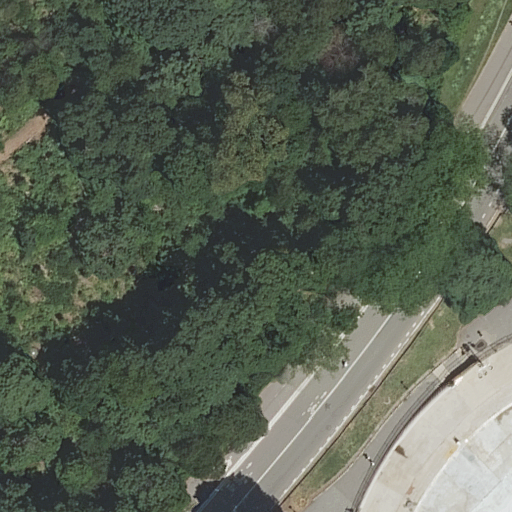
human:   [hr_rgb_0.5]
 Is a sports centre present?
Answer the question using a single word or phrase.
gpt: yes

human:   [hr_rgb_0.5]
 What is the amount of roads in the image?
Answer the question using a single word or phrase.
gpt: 6

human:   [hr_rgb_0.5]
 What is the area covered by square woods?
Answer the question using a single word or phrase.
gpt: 0m2

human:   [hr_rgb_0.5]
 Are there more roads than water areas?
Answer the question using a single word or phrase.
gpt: yes

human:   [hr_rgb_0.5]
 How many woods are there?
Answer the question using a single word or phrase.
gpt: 1

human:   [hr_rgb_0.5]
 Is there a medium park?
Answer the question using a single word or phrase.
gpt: no

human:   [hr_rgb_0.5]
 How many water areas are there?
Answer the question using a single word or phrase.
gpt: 1

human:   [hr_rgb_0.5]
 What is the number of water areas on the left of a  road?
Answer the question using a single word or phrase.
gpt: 0

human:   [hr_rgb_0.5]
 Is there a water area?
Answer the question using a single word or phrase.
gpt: yes

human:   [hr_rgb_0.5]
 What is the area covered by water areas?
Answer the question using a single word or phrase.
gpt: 277m2

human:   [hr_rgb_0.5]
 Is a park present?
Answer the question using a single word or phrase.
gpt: yes

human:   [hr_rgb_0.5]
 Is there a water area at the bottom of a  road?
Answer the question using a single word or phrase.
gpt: yes

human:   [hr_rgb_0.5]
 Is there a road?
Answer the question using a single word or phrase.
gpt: yes

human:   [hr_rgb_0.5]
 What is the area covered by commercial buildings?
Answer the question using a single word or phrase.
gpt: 0m2

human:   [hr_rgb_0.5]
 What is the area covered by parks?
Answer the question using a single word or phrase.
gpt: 10633m2

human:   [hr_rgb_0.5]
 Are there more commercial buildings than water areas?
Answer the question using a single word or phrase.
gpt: no

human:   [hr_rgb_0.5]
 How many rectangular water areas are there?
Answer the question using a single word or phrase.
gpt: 0

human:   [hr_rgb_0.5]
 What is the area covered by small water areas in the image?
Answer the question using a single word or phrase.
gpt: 0m2

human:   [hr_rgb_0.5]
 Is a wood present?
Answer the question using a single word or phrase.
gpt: yes

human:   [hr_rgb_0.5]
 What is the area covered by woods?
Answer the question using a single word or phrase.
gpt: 7301m2

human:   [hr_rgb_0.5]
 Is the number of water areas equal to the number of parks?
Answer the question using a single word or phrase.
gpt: yes

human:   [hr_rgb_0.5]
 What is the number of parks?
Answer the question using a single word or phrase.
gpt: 1

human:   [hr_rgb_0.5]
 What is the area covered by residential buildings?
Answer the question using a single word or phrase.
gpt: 0m2

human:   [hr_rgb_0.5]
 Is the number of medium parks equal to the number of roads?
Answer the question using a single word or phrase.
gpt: no

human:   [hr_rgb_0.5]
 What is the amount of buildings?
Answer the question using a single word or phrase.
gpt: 0

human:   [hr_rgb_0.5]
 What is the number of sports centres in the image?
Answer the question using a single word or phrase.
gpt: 1

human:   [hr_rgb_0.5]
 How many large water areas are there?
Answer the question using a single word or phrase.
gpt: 0

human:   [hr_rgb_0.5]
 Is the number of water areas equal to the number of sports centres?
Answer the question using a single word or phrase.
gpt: yes

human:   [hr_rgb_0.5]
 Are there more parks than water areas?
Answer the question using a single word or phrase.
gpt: no

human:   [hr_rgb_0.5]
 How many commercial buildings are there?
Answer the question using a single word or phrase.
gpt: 0

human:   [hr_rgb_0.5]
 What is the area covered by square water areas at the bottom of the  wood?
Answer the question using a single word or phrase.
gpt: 0m2

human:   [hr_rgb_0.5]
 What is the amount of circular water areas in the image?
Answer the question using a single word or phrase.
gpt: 0

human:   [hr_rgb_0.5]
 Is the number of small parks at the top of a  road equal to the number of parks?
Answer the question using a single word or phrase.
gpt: no

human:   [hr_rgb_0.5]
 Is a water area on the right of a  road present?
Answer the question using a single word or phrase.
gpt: yes

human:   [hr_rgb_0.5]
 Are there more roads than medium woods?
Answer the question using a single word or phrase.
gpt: yes

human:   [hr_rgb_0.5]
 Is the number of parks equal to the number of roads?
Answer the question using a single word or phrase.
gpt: no

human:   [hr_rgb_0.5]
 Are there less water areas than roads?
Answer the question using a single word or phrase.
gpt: yes

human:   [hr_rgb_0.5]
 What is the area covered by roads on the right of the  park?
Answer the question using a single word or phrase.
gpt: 0m2

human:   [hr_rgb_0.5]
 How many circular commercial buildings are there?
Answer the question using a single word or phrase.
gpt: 0

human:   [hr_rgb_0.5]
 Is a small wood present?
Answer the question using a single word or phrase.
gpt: no

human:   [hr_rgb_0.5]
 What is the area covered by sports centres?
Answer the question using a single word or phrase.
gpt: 698m2

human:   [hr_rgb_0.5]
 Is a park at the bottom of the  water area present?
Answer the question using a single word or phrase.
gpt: no

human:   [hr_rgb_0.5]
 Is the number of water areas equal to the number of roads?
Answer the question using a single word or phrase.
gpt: no

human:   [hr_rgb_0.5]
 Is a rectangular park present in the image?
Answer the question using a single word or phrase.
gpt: yes

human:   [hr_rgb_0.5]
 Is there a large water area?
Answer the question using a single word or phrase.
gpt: no

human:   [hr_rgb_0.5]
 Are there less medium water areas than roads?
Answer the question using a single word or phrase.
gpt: yes

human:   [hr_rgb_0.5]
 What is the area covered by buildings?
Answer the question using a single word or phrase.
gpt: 0m2

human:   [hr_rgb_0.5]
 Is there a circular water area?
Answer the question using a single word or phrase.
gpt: no

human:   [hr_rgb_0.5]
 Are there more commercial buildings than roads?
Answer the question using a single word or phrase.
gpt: no

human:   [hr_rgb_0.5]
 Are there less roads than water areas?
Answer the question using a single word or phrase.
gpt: no

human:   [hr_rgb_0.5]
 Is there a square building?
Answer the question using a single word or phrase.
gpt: no

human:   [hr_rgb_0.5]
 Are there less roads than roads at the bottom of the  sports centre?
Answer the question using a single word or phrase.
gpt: no

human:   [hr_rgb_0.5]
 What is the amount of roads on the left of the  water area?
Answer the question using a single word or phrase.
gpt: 2

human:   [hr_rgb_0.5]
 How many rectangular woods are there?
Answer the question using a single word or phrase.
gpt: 0

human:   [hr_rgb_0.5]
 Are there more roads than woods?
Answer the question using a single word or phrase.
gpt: yes

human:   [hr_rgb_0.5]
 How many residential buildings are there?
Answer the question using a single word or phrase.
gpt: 0

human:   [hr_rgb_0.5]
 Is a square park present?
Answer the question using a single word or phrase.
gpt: no

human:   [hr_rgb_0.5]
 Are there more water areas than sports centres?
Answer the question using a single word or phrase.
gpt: no

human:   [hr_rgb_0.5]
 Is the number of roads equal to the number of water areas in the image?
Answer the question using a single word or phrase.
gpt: no

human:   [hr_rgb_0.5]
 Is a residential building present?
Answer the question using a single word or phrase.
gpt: no

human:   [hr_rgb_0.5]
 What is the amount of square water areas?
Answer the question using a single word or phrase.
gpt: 0

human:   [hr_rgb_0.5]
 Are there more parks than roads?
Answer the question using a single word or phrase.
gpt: no

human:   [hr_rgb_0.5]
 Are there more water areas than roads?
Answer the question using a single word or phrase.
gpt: no

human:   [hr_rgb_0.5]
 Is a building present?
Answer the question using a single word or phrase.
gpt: no